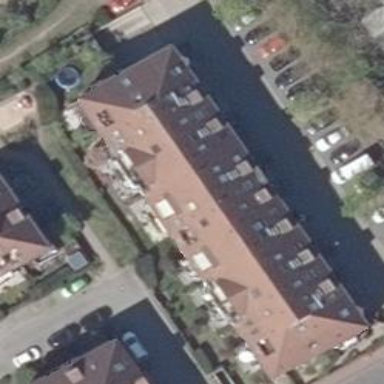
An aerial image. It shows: Building featuring apartments with half-hipped roof.